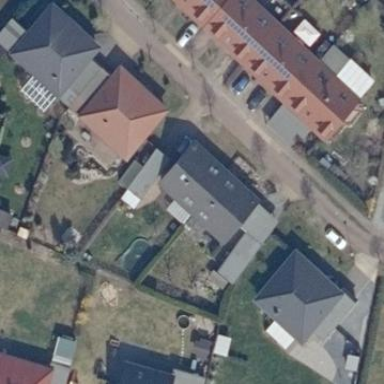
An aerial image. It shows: Semi-detached house.